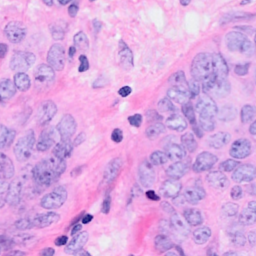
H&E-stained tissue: Breast